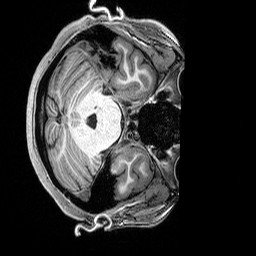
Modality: T1w
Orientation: axial
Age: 22
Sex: male
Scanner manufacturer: siemens
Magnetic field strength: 3 T
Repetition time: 2.8 s
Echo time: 0.00212 s